Interaction volume radius: 10 \u00c5
Interaction volume height: 10 \u00c5
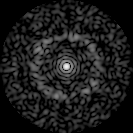
Disorder parameter: 0.8451